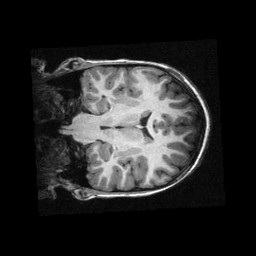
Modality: T1w
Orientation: coronal
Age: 10
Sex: male
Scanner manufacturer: siemens
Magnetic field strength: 3 T
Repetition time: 2.3 s
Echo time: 0.00336 s